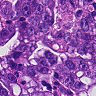
Metastatic tissue present: yes